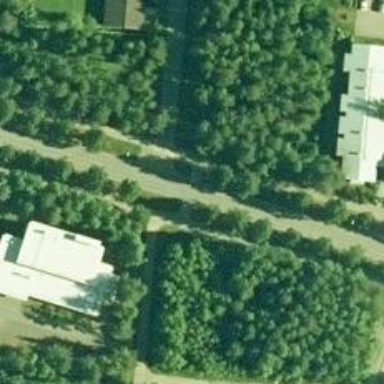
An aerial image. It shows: Cycleway.